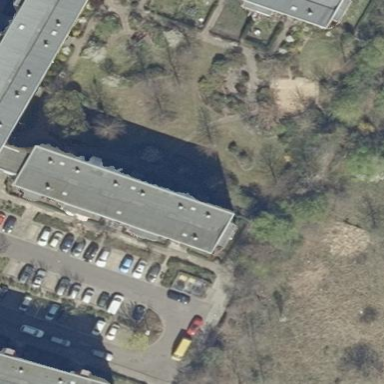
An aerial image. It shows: Building with apartments and flat roof.